Question:
As in the image above ,I have images that are organized in virtual folders(in mysql database but not real folders). I need to make the selected folder available for .I was able to zip the images but how can we add subdirectory so as to add images to it (i tried using 'addEmptyDir()' but couldn't figure out a way to add images into it! ).
Is this really possible without creating the physical folder?
Please suggest!
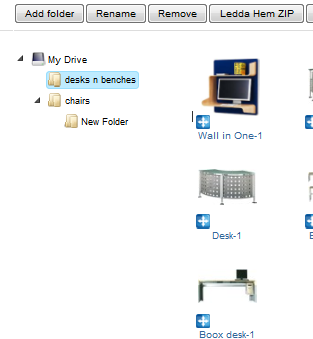
Answer: Thanks @dnagirl for your answer, but I was actually looking for a way to add files inside subfolders (maybe I was unable to make myself clear!)
discovered that zipArchive automatically creates folder if we give ''path/to/filename'' instead of just ''filename''
This is how I achieved it in case anybody may need it!
'''
function zipFilesAndDownload($file_names,$archive_file_name,$img_localpath)
{
$folder_path=WSP_AK_PLUGIN_DIR ."akTempFolder/";
$zip = new ZipArchive();
if ($zip->open($folder_path.$archive_file_name, ZIPARCHIVE::CREATE )===TRUE) {
//$zip->addEmptyDir('myimages');(this was what i thought would create folder!)
foreach($file_names as $files)
{
//$zip->addFile($img_localpath.'/'.$files, 'myfolder/'.$files);
$zip->addFile($img_localpath.'/'.$files['fileName'], $files['folder_path'].$files['fileName']);
}
$zip->close();
'''
in above code '$files['folder_path']' will give the path to file where it will be created For eg 'folder1/folder2/image1.jpg'
'''
header("Content-type: application/zip");
header("Content-Disposition: attachment; filename=$archive_file_name");
header('Content-Type: application/force-download');
header('Content-Length: ' . filesize($folder_path.$archive_file_name));
header("Pragma: no-cache");
header("Expires: 0");
if( file_exists($folder_path.$archive_file_name)) {
ob_clean();
readfile($folder_path.$archive_file_name);
}
unlink($folder_path.$archive_file_name);
}
}
'''